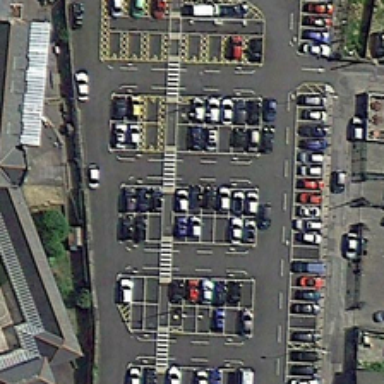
A parking lot with lots of cars .